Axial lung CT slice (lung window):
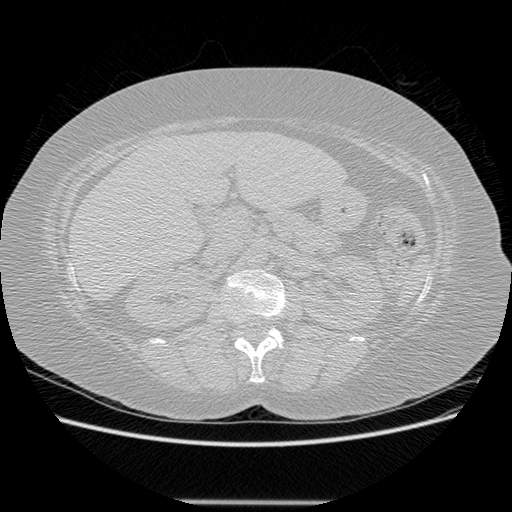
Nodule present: no